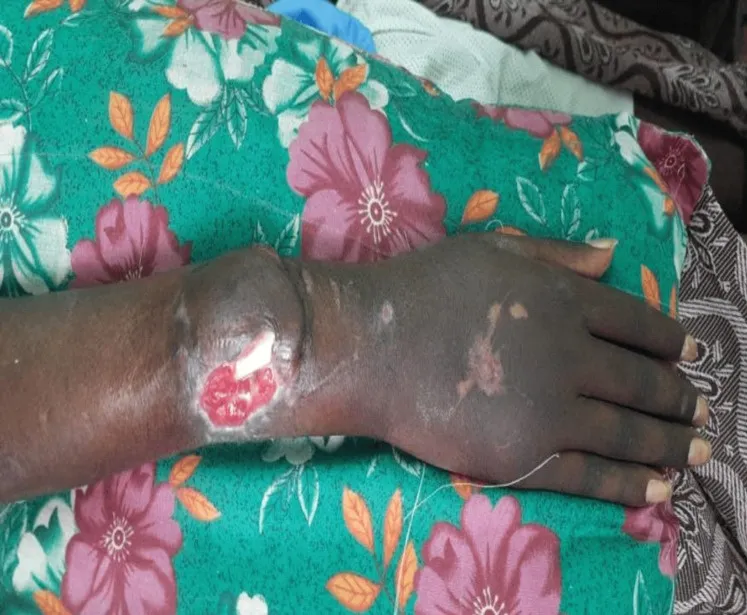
Wound in the posterolateral aspect of the distal right forearm with right distal ulna bone exposed.
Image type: radiology (ct)